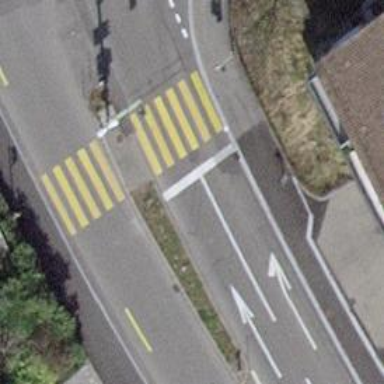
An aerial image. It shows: Primary highway with asphalt surface and designated cycle lane.